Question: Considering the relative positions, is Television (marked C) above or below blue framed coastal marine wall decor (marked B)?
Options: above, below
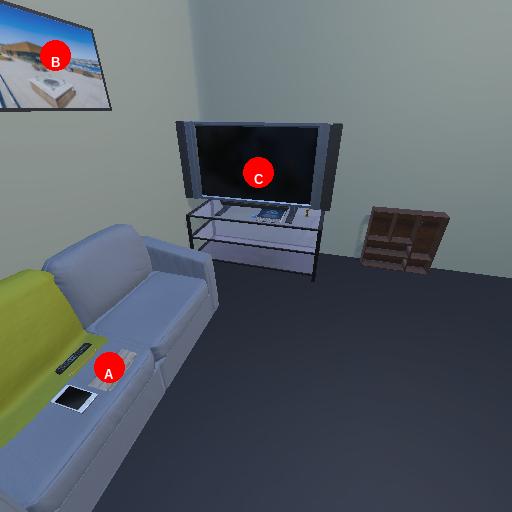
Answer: above